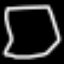
Label: octagon